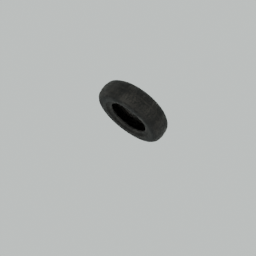
Label: mechanical